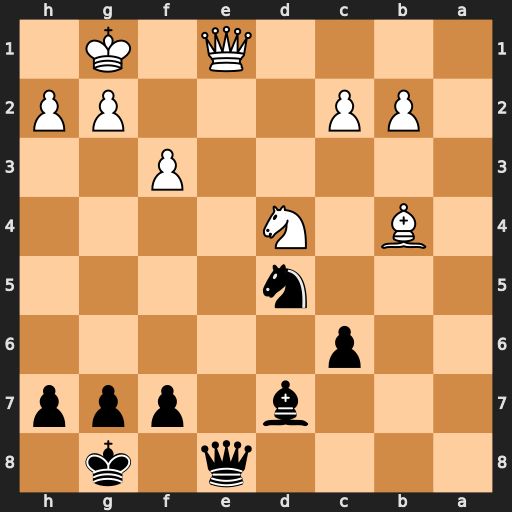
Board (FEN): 4q1k1/3b1ppp/2p5/3n4/1B1N4/5P2/1PP3PP/4Q1K1
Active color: b
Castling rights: -
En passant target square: -
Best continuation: Nxb4 Qxb4 c5 Qd2 cxd4